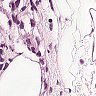
Metastatic tissue present: yes